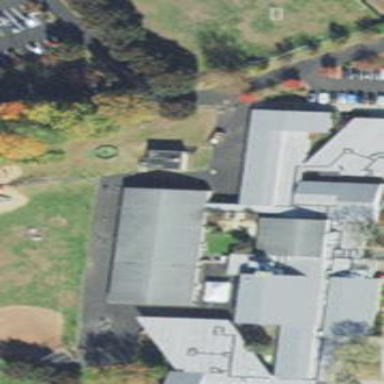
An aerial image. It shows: Part of building.